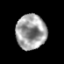
Tissue: prostate
Cell type: Epithelial cells
Senescence score: 0.2491
Nuclear area (px): 1037
Mean DAPI intensity: 158.158